Aerial crown-view tile of a tropical tree (Barro Colorado Island, Panama), acquired 20250317:
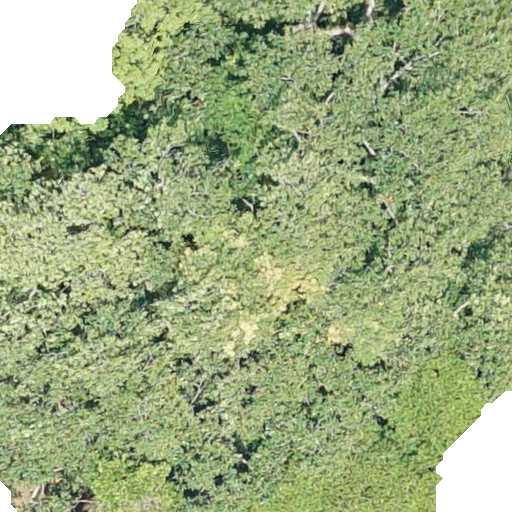
Species: Hieronyma alchorneoides
GBIF accepted scientific name: Hieronyma alchorneoides
Crown area: 494.299 m²